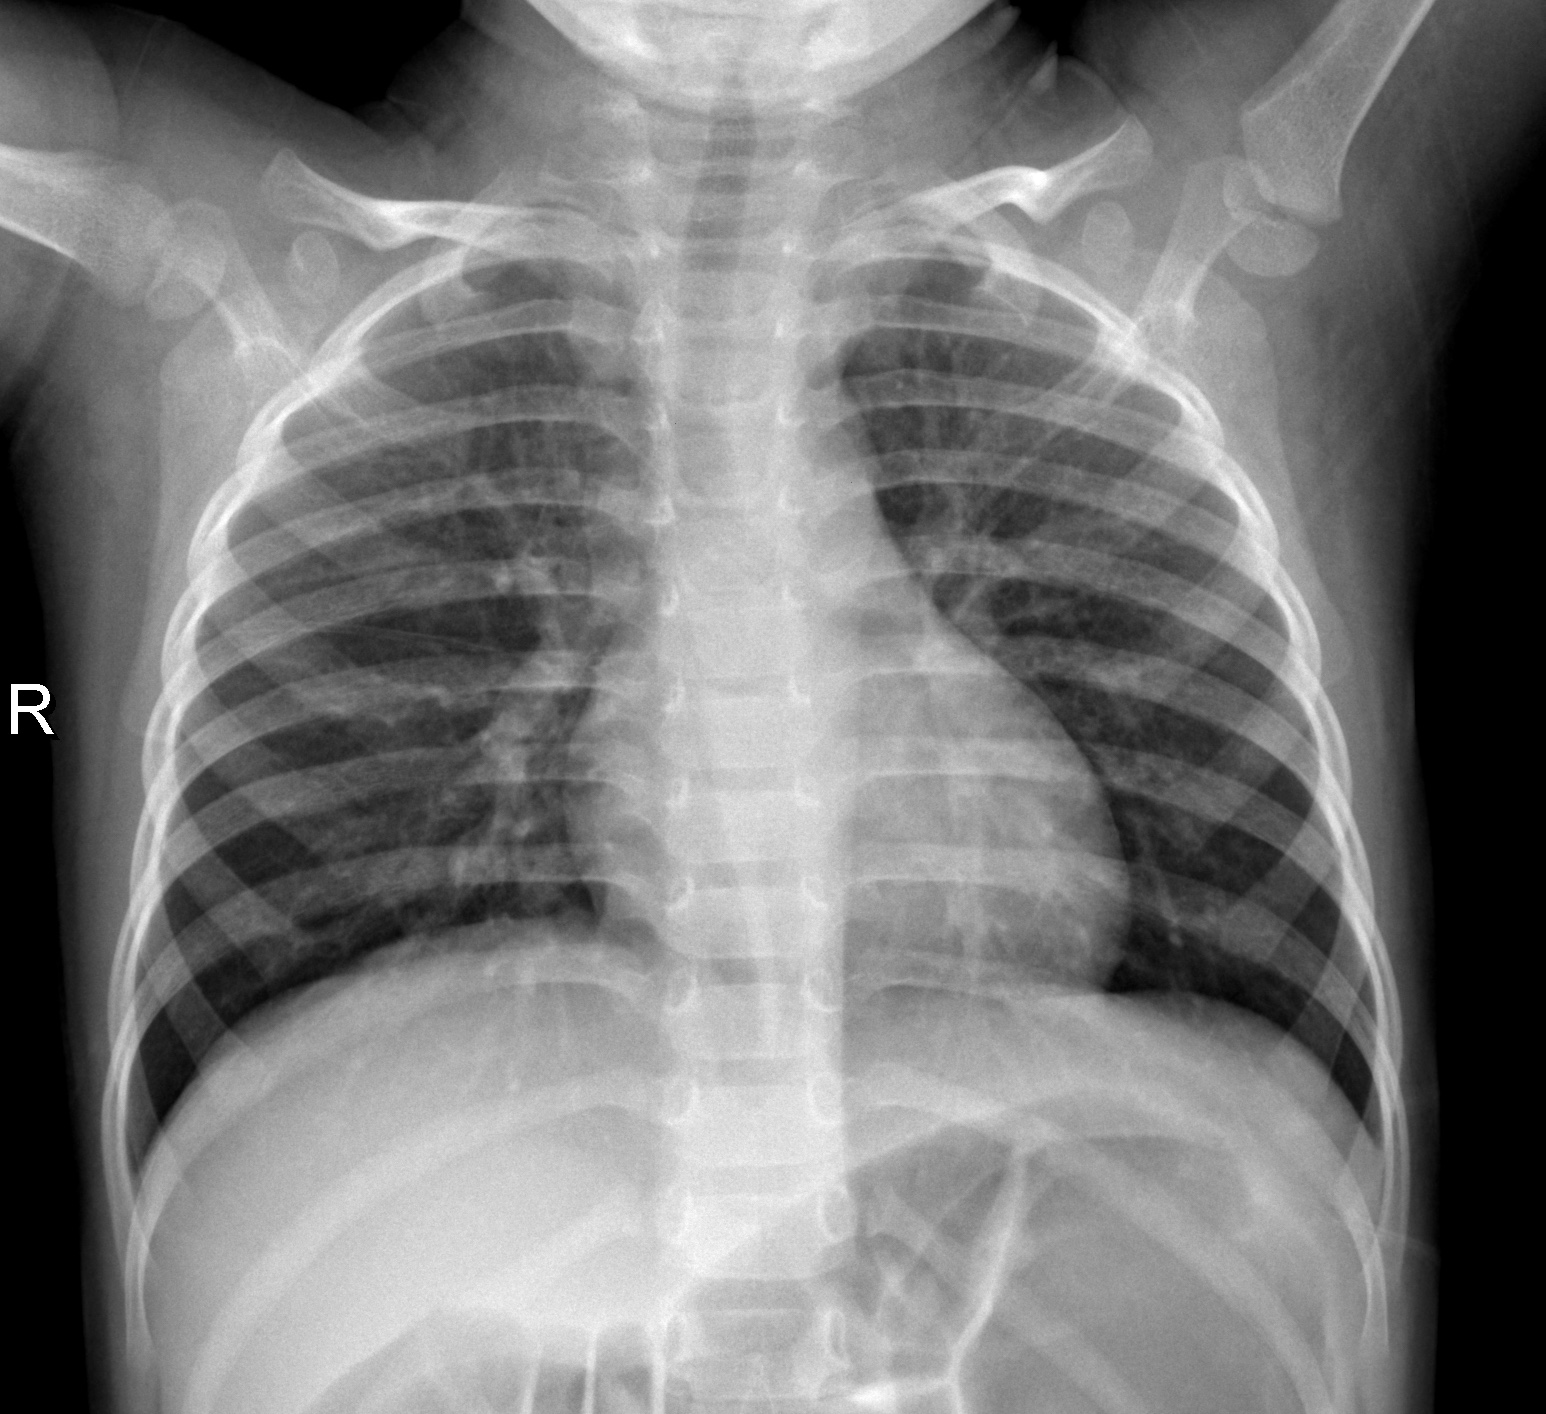
Diagnosis: NORMAL